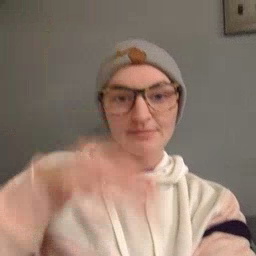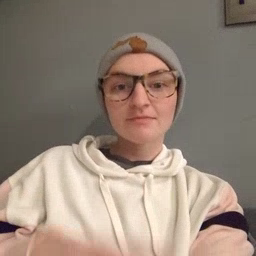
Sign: dad